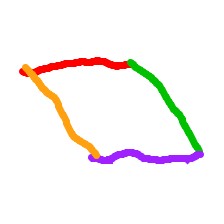
Shape: parallelogram